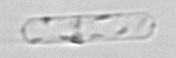
Label: Dactyliosolen_fragilissimus